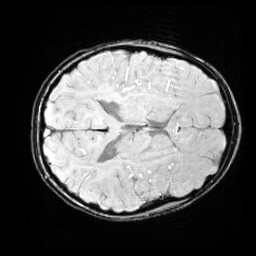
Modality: SWI
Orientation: axial
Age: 10
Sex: male
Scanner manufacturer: siemens
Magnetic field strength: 3 T
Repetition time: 0.027 s
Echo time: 0.02 s